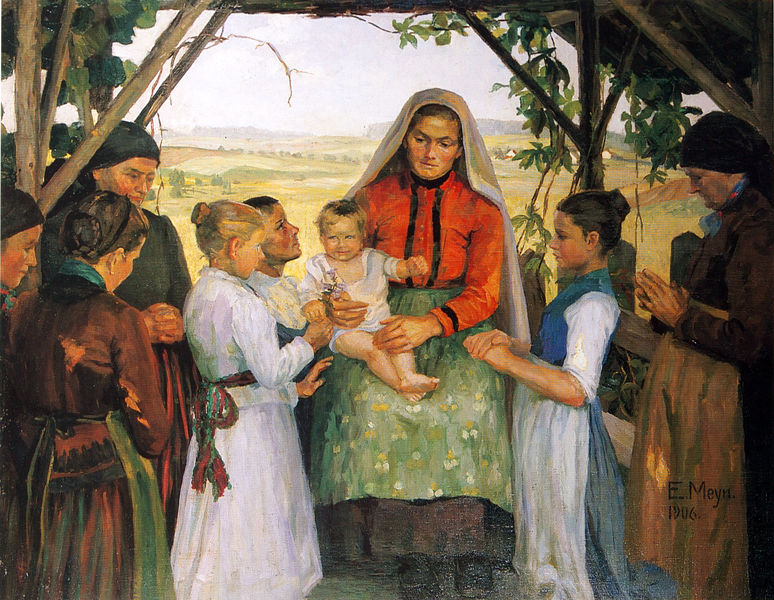
Titel: Bäuerliche Madonna
Künstler: Emma Meyn
Standort: Dachau
Institution: Museumsverein
Schlagwörter: blau, blätter, dunkel, gemälde, hand, himmel, schatten, weiß, frauen, gelb, grün, landschaft, menschen, mädchen, ocker, sitzen, blumen, braun, frau, frisur, hell, hintergrund, holz, kleid, kleider, ohr, orange, profil, schwarz, dach, rot, schleier, tuch, wolke, leute, malerei, muster, schleife, blond, bluse, mensch, bildnis, gruppenbildnis, portrait, signatur, feld, felder, horizont, hügel, natur, sonne, land, haare, stoff, familie, familienbildnis, kind, mutter, pflanze, kinder, schuppen, kopfbedeckung, lächeln, schürze, dutt, schrift, schuhe, bäuerinnen, schürzen, warm, baby, hügellandschaft, gefaltet, kopftuch, streng, gestreift, streifen, ellenbogen, knöpfe, tor, punkte, lachen, torbogen, knien, tupfen, beten, gebet, besuch, schoss, efeu, gefaltete hände, leibl, geblümt, christus, jesus, andacht, knieen, religiös, stall, weinblätter, reben, taufe, maria, madonna, anbetung, betend, laube, bitten, holzbalken, säugling, holzbau, maria mit kind, weisen, dank, jugendliche, e. mex, e. meyer, e. meyn, hände gefaltet, händedruck, meyer, meyn, meyr, nachbarinnen